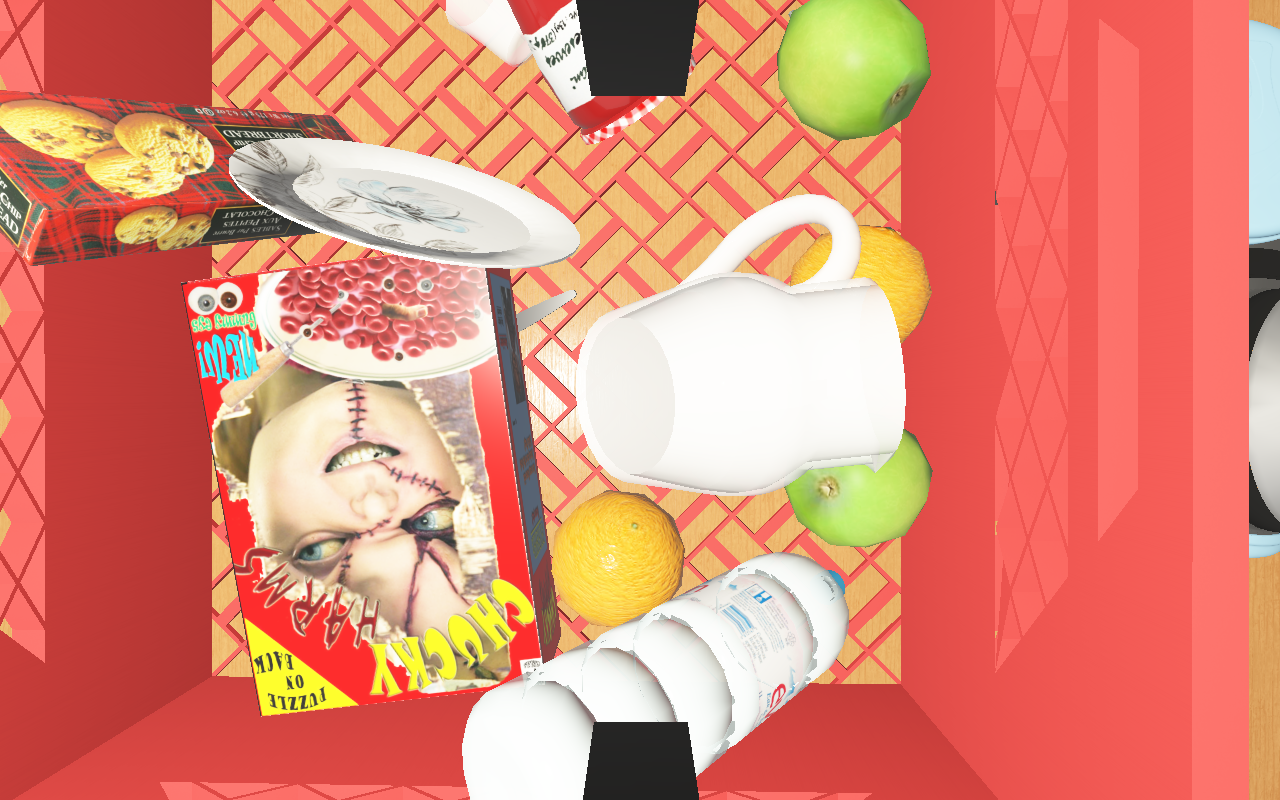
Objects in the scene:
water bottle
apple
orange
spoon
plate
cereal box
cereal box
biscuit box